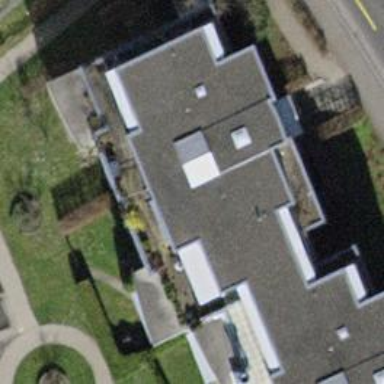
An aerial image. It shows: Image showing building with apartments.